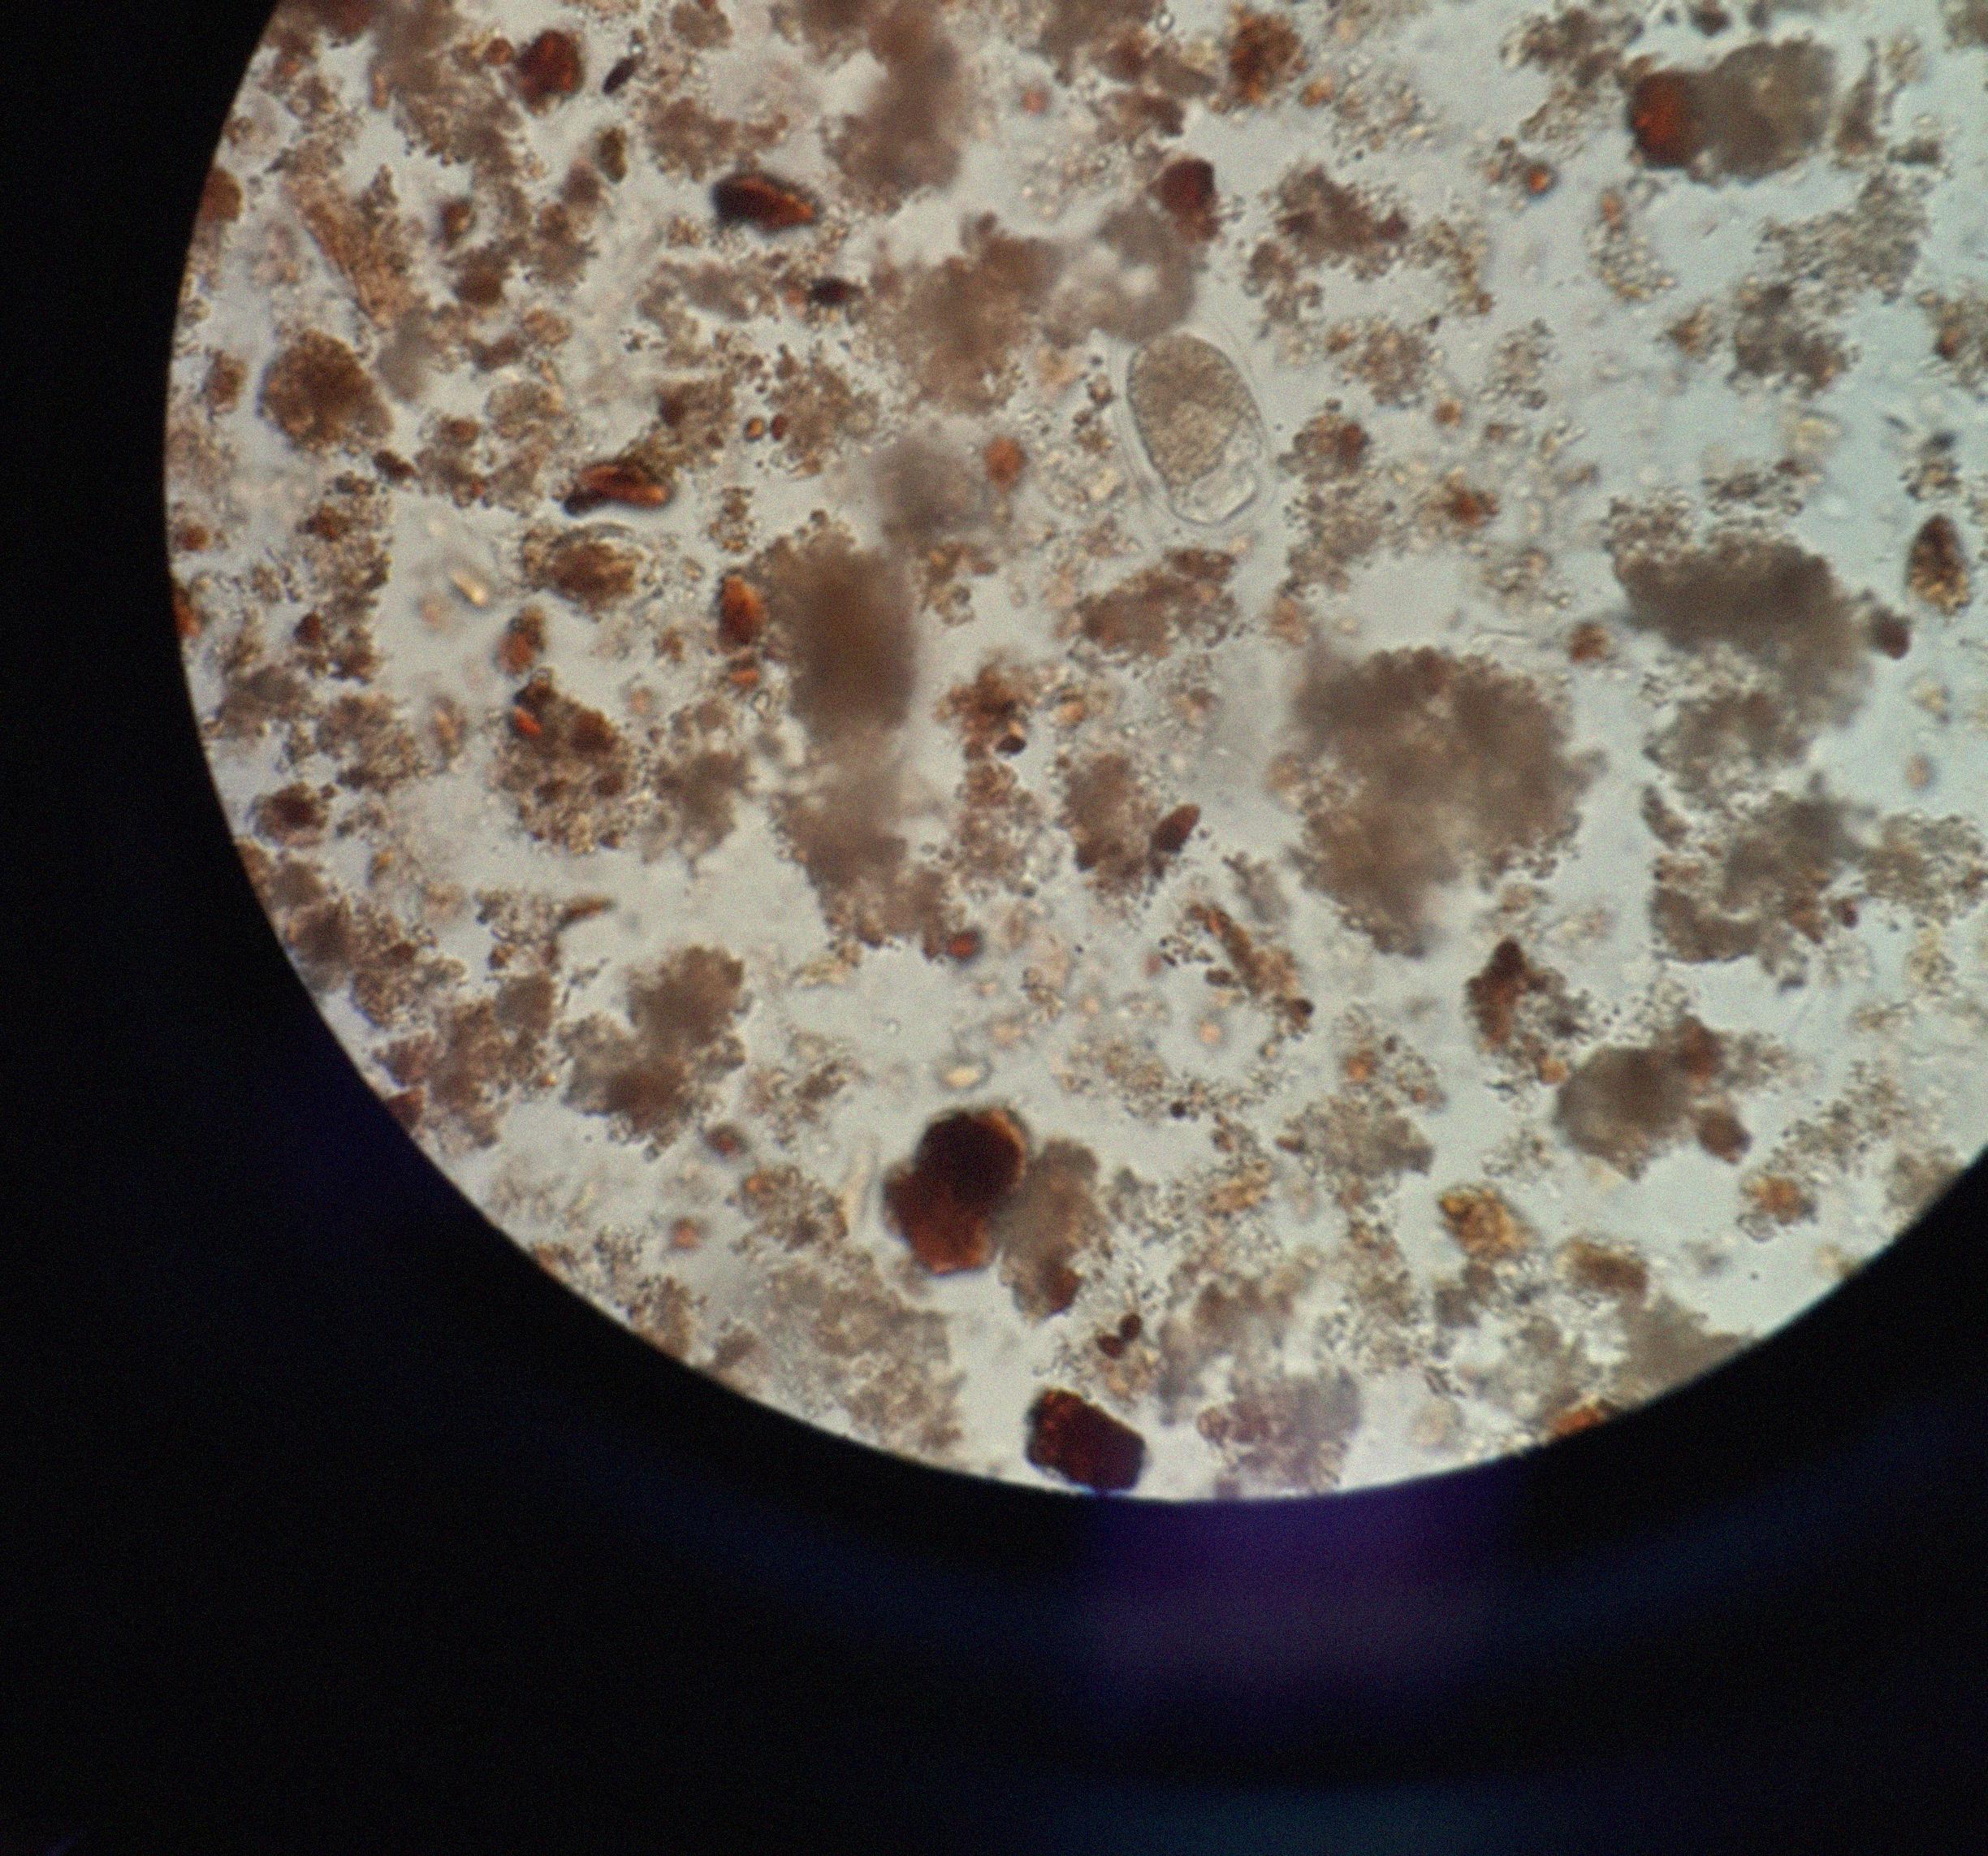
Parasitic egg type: Hookworm egg